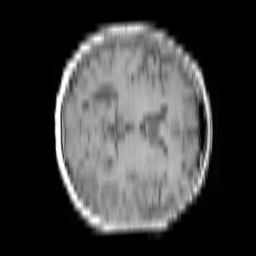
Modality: T1w
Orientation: axial
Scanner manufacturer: philips
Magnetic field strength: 3 T
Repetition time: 0.2907 s
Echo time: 0.002302 s